Brain MRI, t2w sequence, axial 2D slice.
Patient: age 30, sex M, weight 95 kg, height 1.95 m
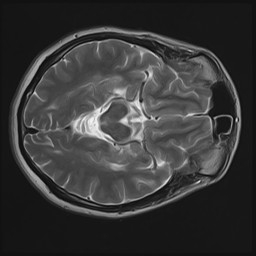